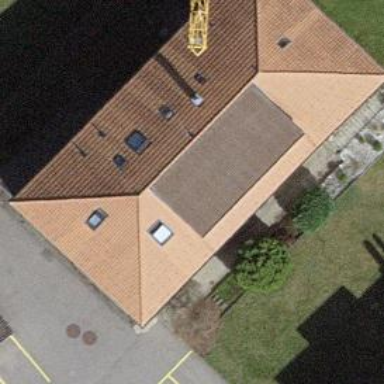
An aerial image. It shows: Building with hipped roof shape.